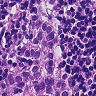
Metastatic tissue present: yes